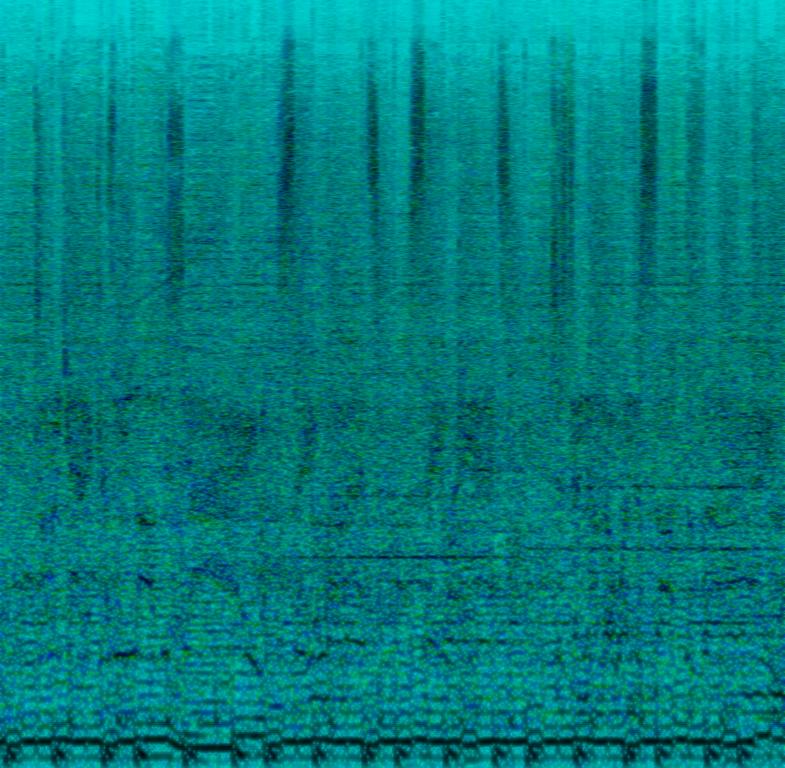
The low quality recording features a metal song that consists of an aggressive male vocal, alongside wide harmonizing background vocals, singing over punchy kick and snare hits, shimmering cymbals, distorted bass guitar and wide aggressive electric guitar melody.